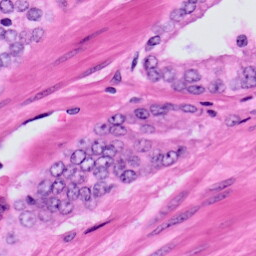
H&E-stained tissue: Prostate